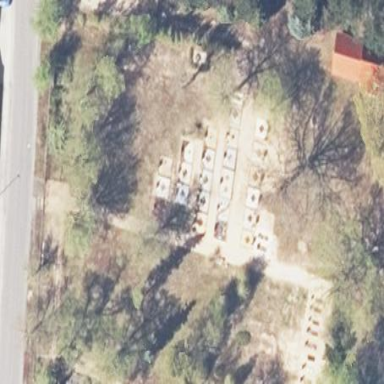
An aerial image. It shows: Cemetery.